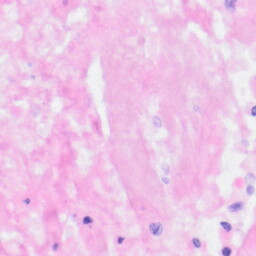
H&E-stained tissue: Kidney